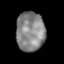
Tissue: lung
Cell type: Myeloid cells
Senescence score: 0.2318
Nuclear area (px): 1101
Mean DAPI intensity: 134.306